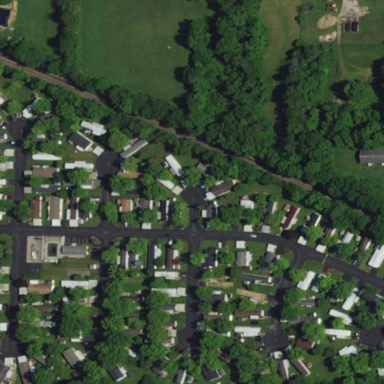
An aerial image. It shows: Residential area designated as trailer park.